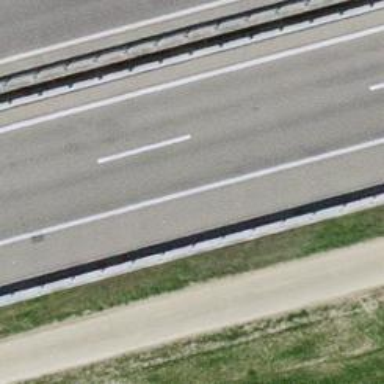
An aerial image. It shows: Motorway bridge with asphalt surface.